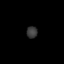
Tissue: lung
Cell type: Fibroblasts
Senescence score: 0.2072
Nuclear area (px): 126
Mean DAPI intensity: 56.754